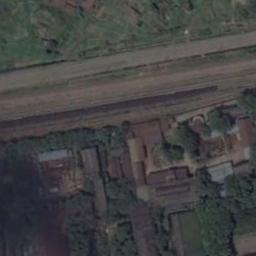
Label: railway